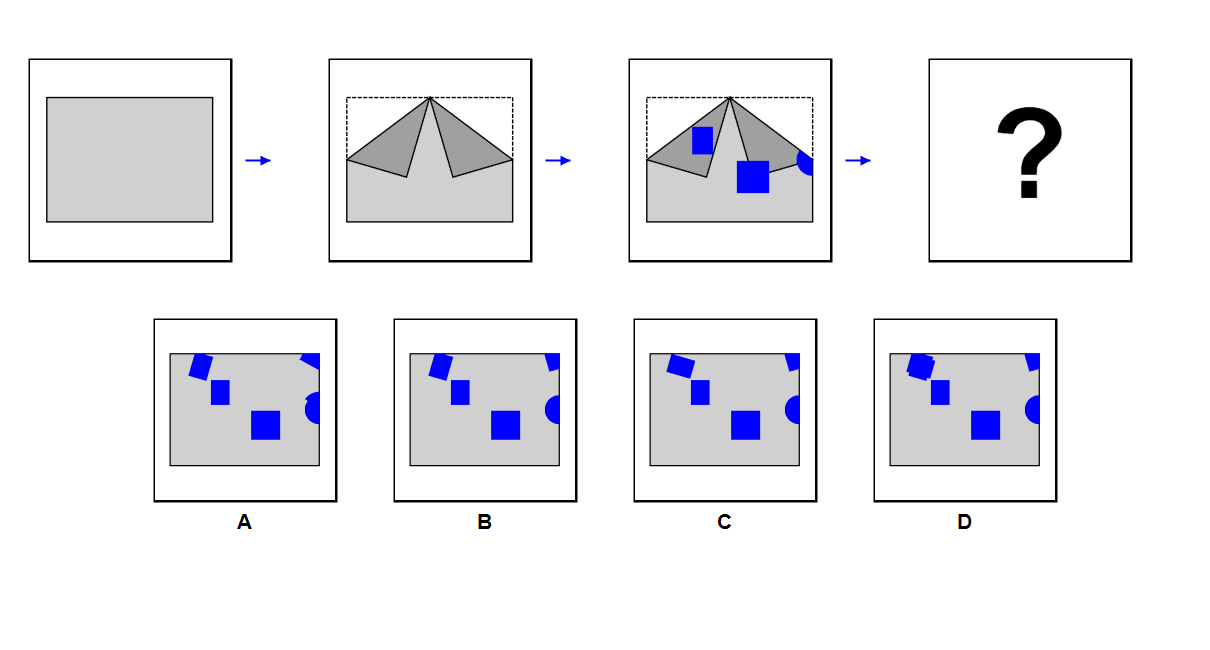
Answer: C